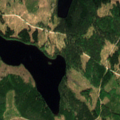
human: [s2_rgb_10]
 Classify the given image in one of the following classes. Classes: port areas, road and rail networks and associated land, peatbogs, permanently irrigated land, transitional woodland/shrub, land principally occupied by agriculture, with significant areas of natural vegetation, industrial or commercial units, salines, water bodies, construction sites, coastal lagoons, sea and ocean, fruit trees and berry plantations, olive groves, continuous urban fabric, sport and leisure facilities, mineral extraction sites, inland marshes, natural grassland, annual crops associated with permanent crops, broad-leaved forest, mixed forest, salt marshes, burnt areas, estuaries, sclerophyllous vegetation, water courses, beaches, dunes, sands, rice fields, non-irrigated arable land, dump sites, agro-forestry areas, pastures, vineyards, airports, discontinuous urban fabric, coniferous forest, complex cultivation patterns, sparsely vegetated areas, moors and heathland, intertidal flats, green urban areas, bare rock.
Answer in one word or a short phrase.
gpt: coniferous forest, transitional woodland/shrub, water bodies